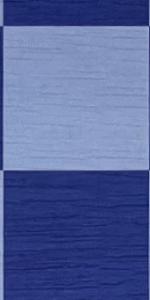
Label: Empty